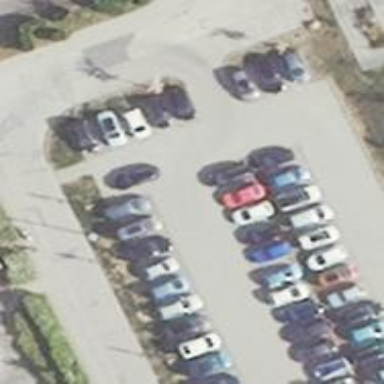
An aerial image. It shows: Road serving as parking aisle.